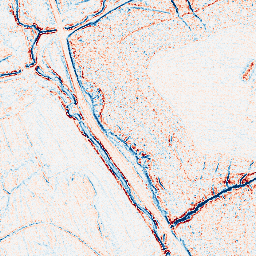
Category: edge_preserving
Decomposition family: bilateral
Decomposition parameters: d: 5
sigma_color: 75
sigma_space: 150
Upsampling method: sinc_blackman
Upsampling parameters: scale: 8
kernel_size: 16
Upsampling scale: 8